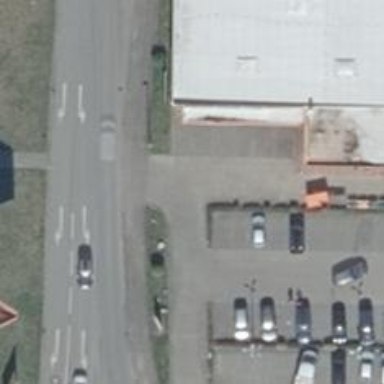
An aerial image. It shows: Road serving as parking aisle.